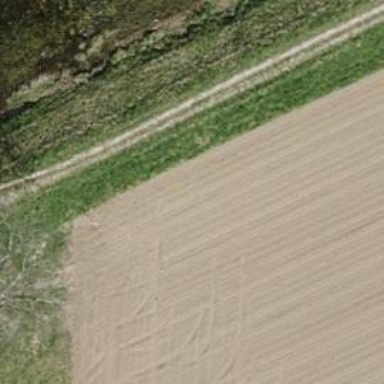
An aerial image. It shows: Grass path.